Interaction volume radius: 5 \u00c5
Interaction volume height: 15 \u00c5
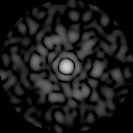
Disorder parameter: 0.8211